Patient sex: F
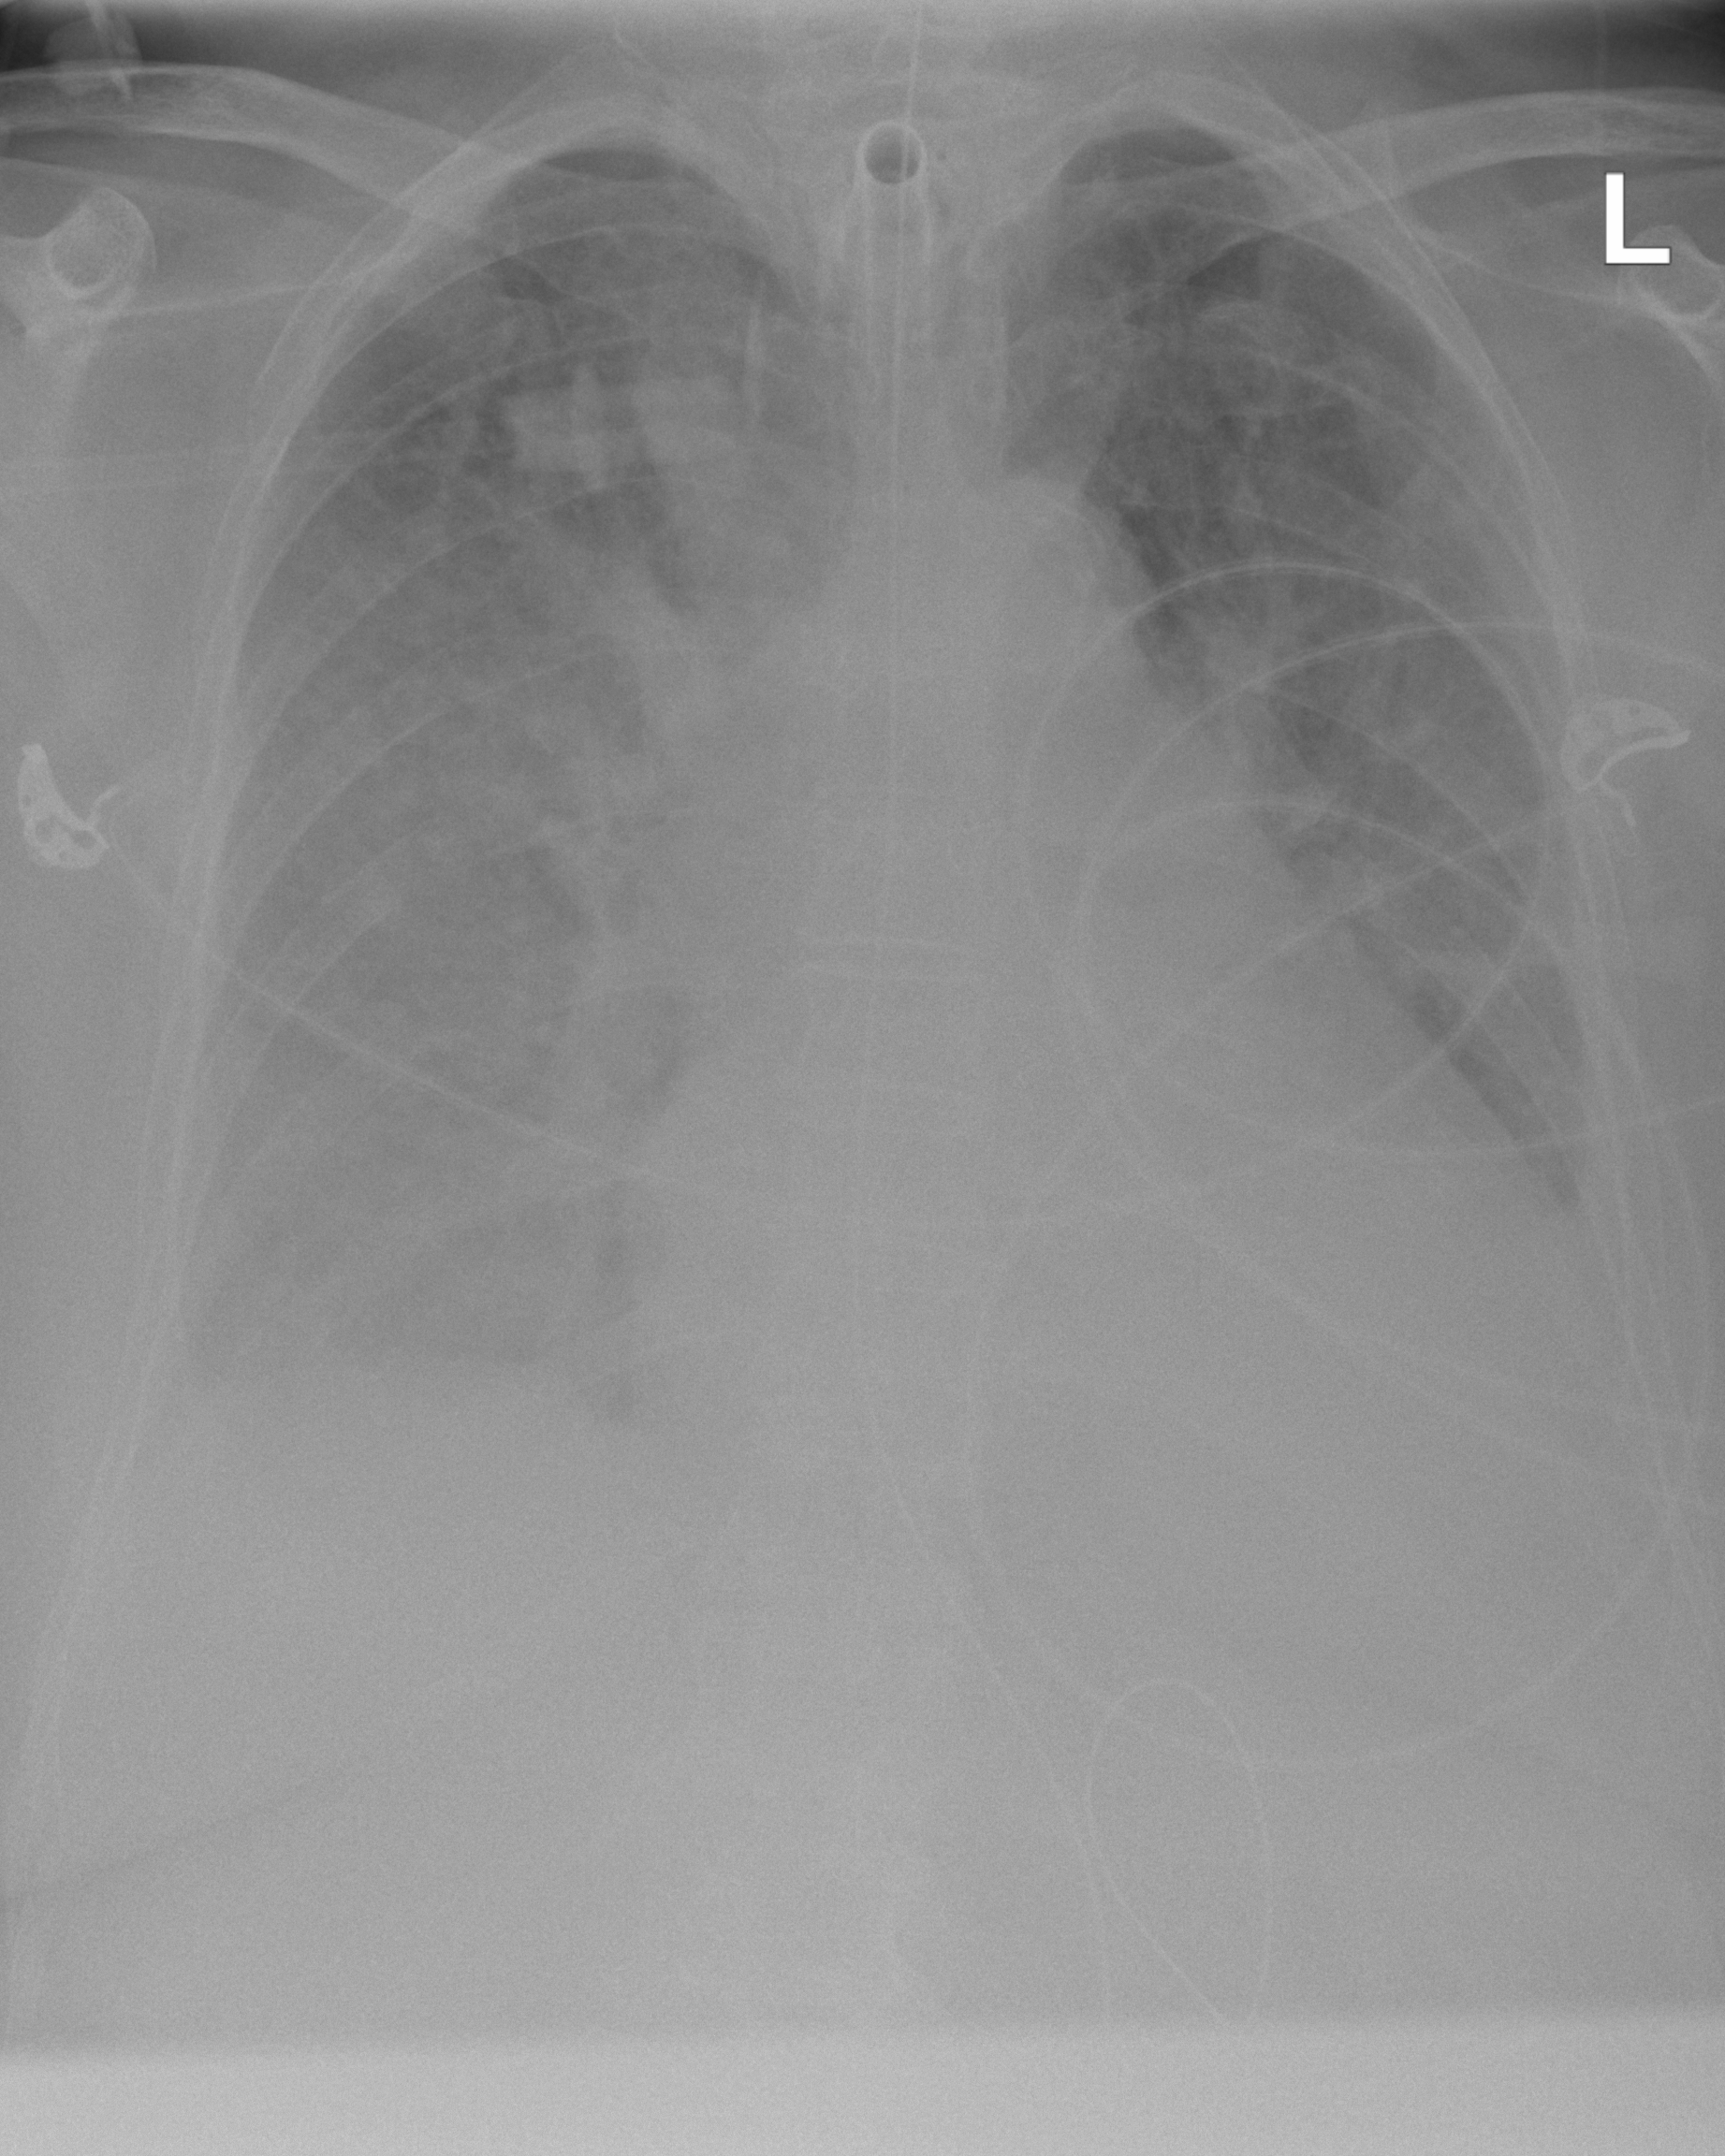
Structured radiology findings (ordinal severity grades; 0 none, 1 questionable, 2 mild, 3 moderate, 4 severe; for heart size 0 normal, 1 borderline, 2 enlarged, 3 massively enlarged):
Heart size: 2
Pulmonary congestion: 0
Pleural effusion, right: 3
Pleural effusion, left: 2
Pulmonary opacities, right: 2
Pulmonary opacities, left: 0
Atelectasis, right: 3
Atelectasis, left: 2